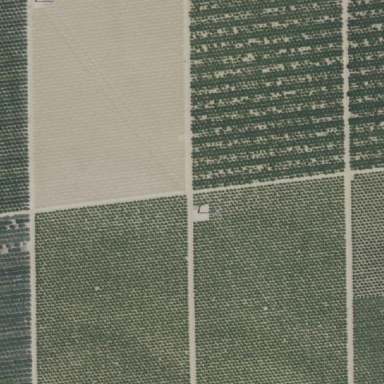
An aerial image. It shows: Orchard.